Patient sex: M
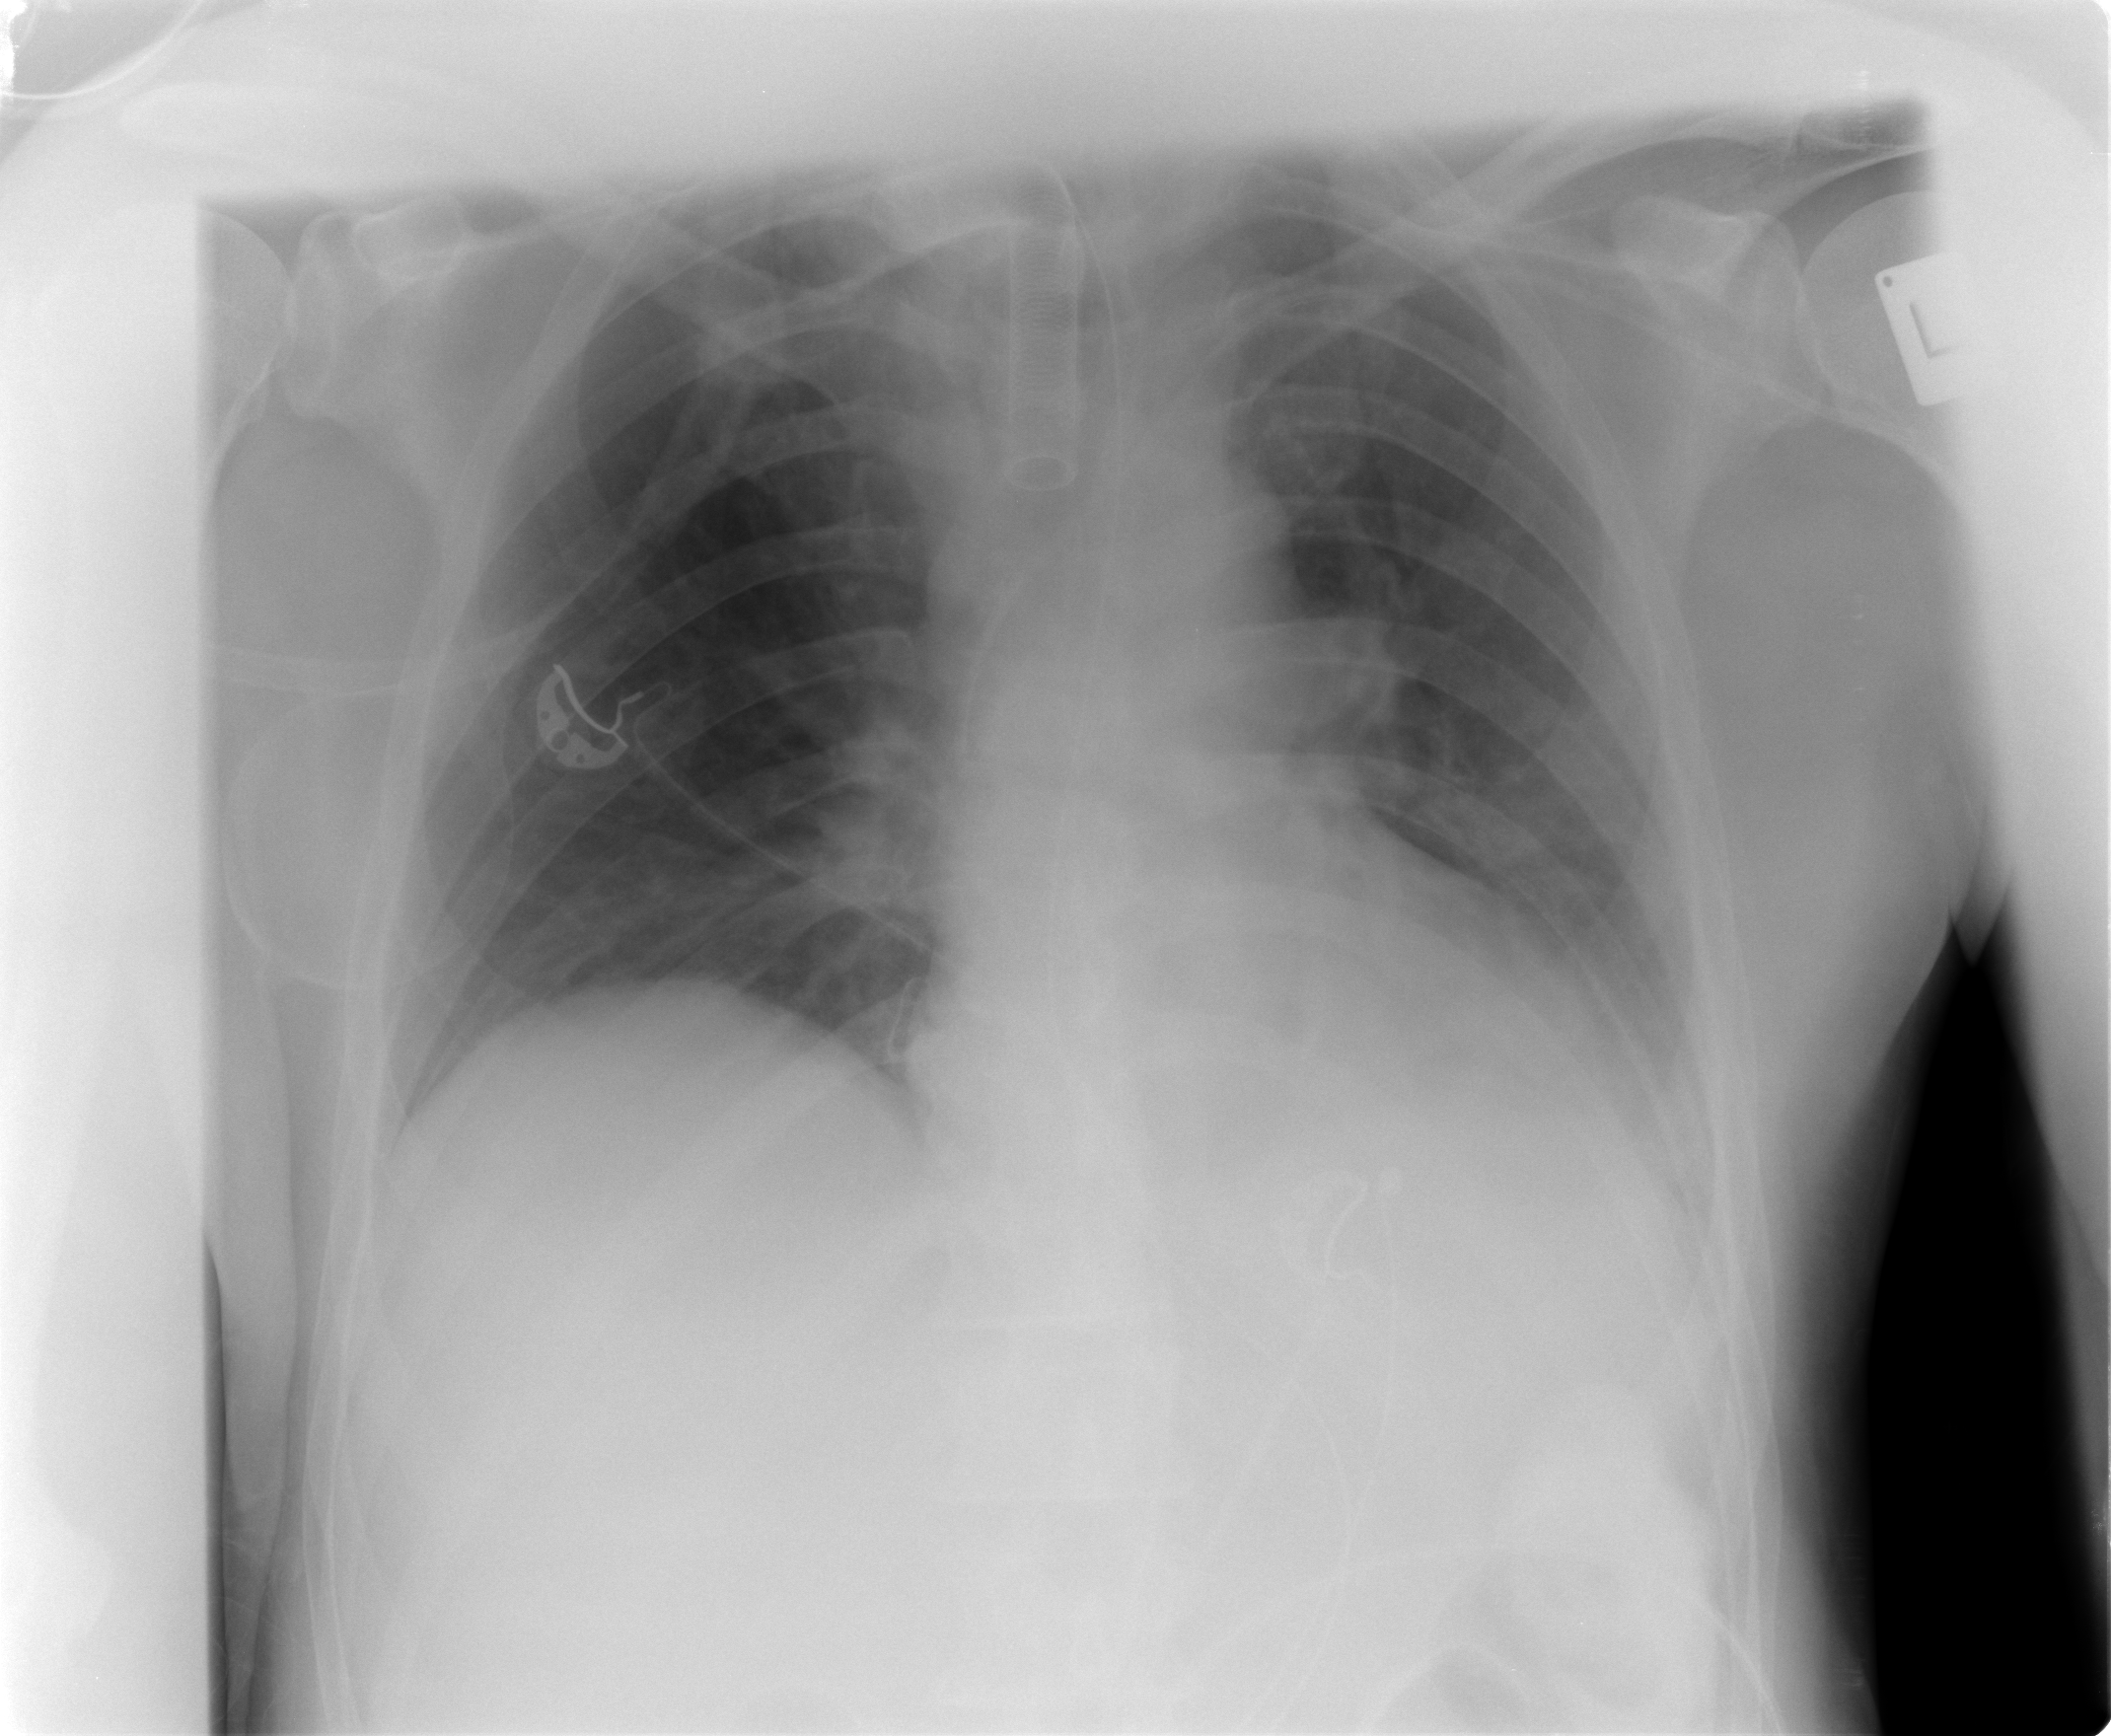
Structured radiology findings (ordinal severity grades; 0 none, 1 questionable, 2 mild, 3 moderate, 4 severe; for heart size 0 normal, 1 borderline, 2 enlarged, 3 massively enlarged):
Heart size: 0
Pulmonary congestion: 0
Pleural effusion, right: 1
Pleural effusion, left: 2
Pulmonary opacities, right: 0
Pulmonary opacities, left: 0
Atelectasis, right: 2
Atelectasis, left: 2